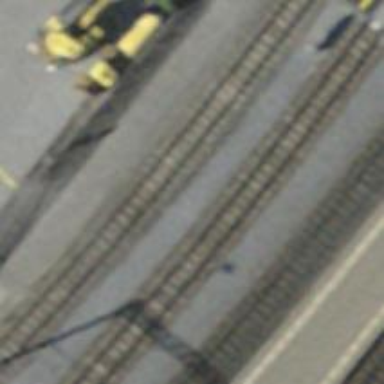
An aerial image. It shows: Narrow-gauge railway siding with electrified contact lines. It has one track.